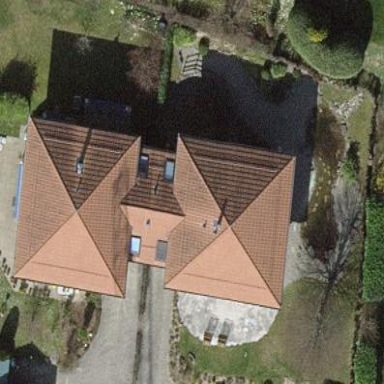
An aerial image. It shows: Semidetached house.